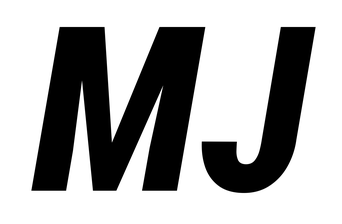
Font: Roboto-Italic_Condensed_ExtraBold_Italic